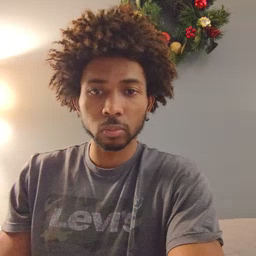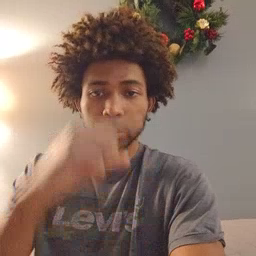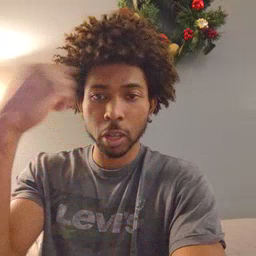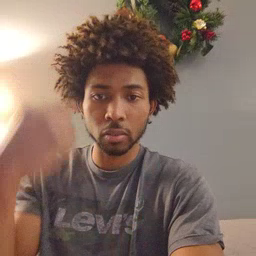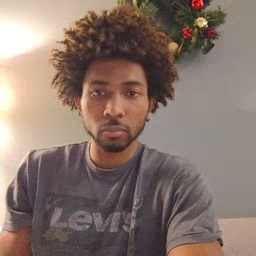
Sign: black